Interaction volume radius: 10 \u00c5
Interaction volume height: 10 \u00c5
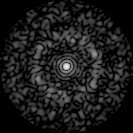
Disorder parameter: 0.8079